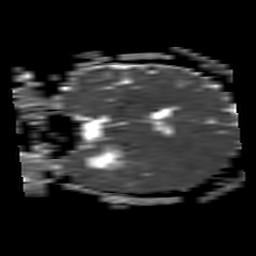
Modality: ADC
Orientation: coronal
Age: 36
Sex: female
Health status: ill
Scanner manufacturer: philips
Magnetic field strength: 3 T
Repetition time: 3.8 s
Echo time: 0.09 s